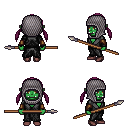
a pixel art fantasy rpg character, female body template, orc, green skin, gray robe, magenta pants, pink twin-tailed hairstyle, chain hood, leather bracers, maroon shoes, spear, four views (front, back, left, right), 2x2 character sprite sheet, small pixel art, hard edges, no anti-aliasing